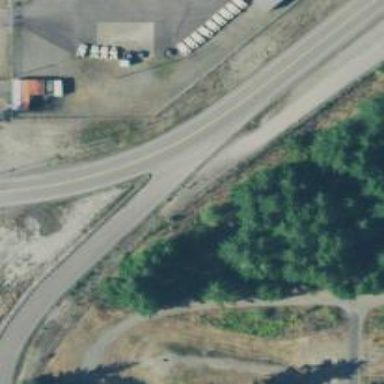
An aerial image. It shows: Service road.